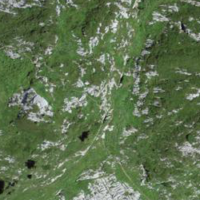
EUNIS habitat code: 23
Species observed at this site:
Anthus spinoletta
Troglodytes troglodytes
Prunella modularis
Buteo buteo
Jynx torquilla
Prunella collaris
Anthus pratensis
Spinus spinus
Phylloscopus collybita
Hirundo rustica
Milvus milvus
Phoenicurus ochruros
Falco tinnunculus
Corvus corax
Ficedula hypoleuca
Periparus ater